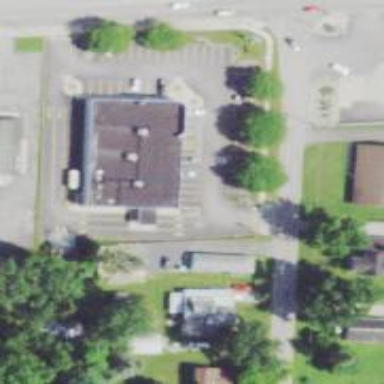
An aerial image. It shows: Pharmacy providing healthcare services.